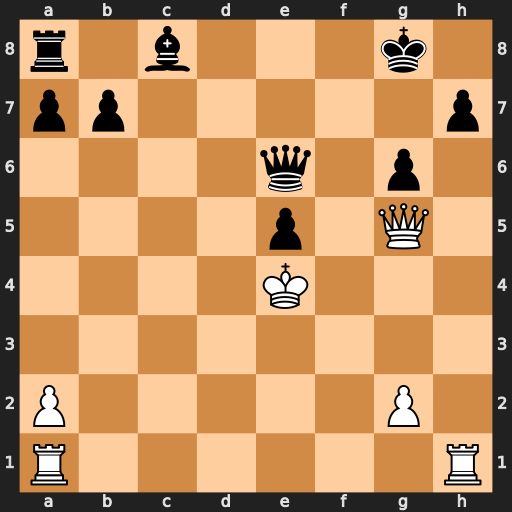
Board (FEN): r1b3k1/pp5p/4q1p1/4p1Q1/4K3/8/P5P1/R6R
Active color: w
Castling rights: -
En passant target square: -
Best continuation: Qd8+ Kg7 Rxh7+ Kxh7 Rh1+